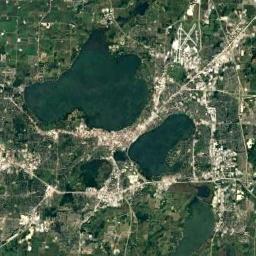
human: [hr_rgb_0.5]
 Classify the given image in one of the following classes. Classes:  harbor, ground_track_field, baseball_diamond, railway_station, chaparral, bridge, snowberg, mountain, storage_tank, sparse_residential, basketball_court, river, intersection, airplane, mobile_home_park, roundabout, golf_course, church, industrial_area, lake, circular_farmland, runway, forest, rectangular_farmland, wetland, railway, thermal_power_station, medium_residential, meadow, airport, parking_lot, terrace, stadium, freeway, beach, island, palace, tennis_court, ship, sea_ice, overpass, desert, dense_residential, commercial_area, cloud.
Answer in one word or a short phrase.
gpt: lake